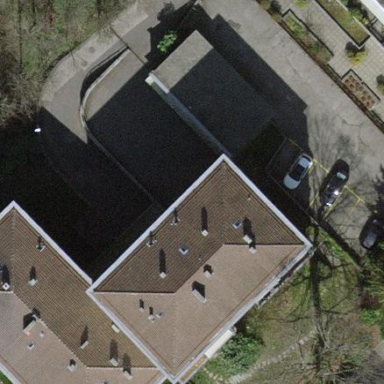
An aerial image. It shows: Group of garages.